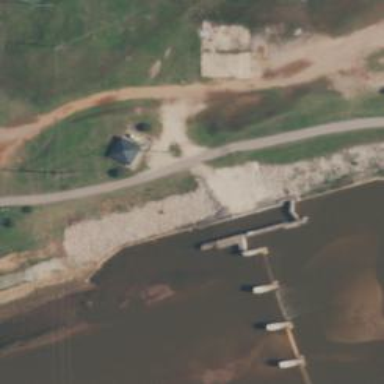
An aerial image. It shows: Lock gate on waterway.